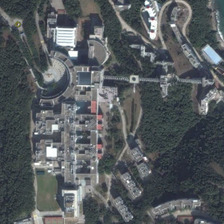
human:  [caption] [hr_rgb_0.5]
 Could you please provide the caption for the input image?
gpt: many green trees are around some buildings in a school .

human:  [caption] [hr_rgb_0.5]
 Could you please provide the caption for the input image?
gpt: many green trees are around some buildings in a school .

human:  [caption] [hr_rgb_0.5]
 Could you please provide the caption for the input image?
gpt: many roads meander through buildings and a river appear the northeast .

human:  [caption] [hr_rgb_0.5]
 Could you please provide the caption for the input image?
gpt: there are numerous trees and buildings on the picture .

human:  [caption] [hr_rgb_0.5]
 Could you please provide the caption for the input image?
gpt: there are numerous trees and buildings on the picture .